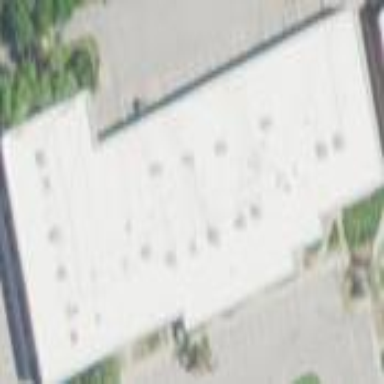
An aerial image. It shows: Commercial building.